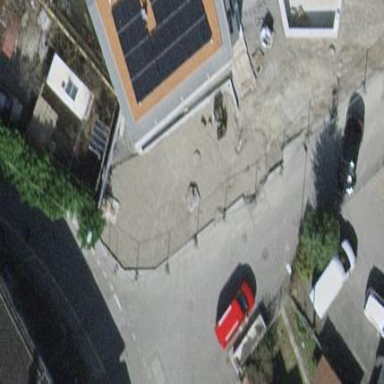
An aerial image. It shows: Parking available on the street side.